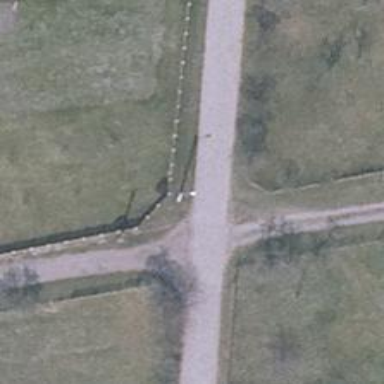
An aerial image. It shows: Gravel road in residential area.